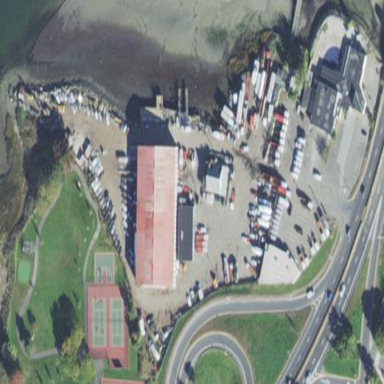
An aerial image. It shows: Boatyard located near waterway.